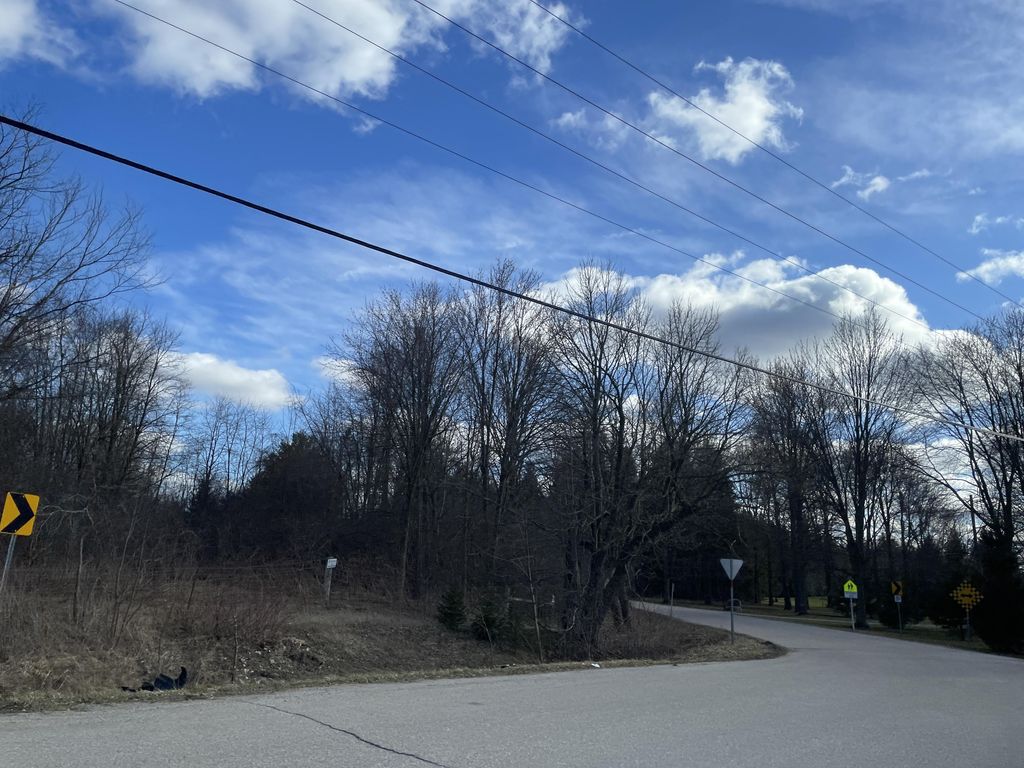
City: kitchener-waterloo